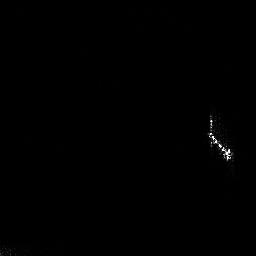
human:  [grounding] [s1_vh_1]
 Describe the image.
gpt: In the satellite image, there is  <ref>1 medium ship </ref> <box>[[79, 42, 90, 63, 0]]</box> located at right.